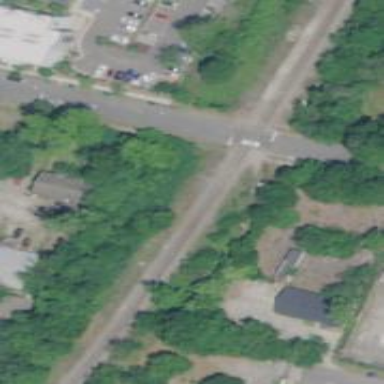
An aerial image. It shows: Level crossing along the railway.